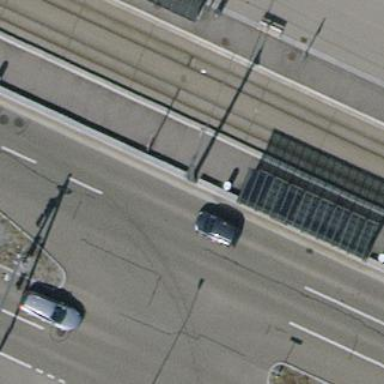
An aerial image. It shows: Platform at public transport station with shelter.